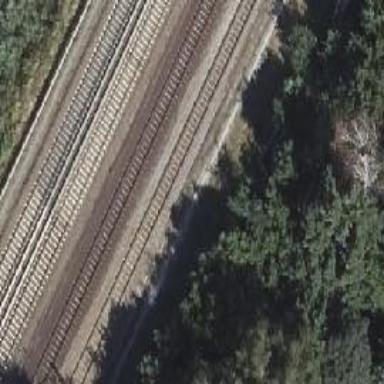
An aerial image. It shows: Contact line indicates electrification.